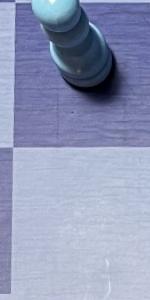
Label: Empty